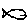
Label: fish